Question: I'm trying to incoorporate a scanner in my android app. It works, however it fills out the whole screen. I'm using a Fragment component to contain the scanner. I would like it to be shown only on the top half of the screen, as I have illustrated it in the figure below. I have provided the code example to show, how the scanner is activated. Can anyone help me with this issue? In the code below I have inflated a view, after which I never make use of it. Is this the main issue?
'''
private static final int sSCAN_REQUEST_CODE = 123;
private static final String PACKAGE_NAME = "com.google.zxing.client.android";
private static final String SCAN_ACTION = PACKAGE_NAME + ".SCAN";
@Override
public View onCreateView(LayoutInflater inflater, ViewGroup container, Bundle savedInstanceState) {
super.onCreateView(inflater, container, savedInstanceState);
Intent intent = new Intent();
intent.setAction(SCAN_ACTION);
intent.putExtra("SCAN_MODE", "QR_CODE_MODE,PRODUCT_MODE");
startActivityForResult(intent, sSCAN_REQUEST_CODE);
view = inflater.inflate(R.layout.scan, container, false);
'''

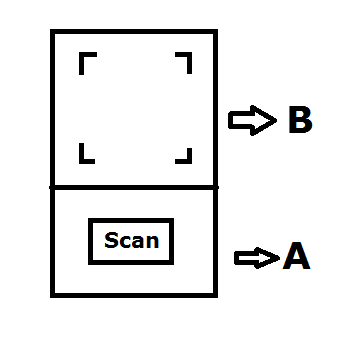
Answer: You are using the intent, if you want it to be on just half your screen you would have to create a custom scanner. There are a couple of different libraries, search for them.